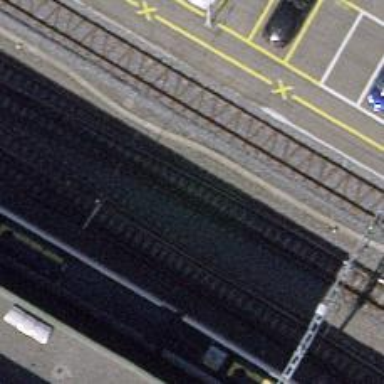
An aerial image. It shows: Railway switch.